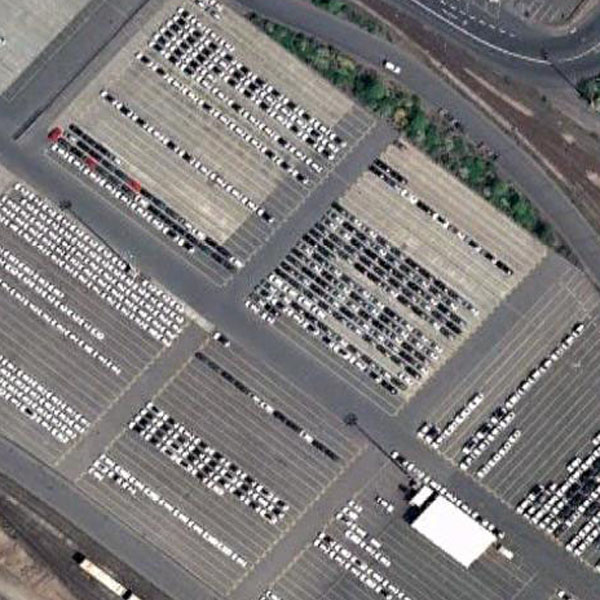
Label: Parking